Question: I am using vagrant tool for virtulization, below are the version number of OS and tools I am using.
Ubuntu : 13.04
Vagrant : Vagrant 1.5.1
VM box : 4.2.10_Ubuntur84101
Below is my vagrant file content
'''
# -*- mode: ruby -*-
# vi: set ft=ruby :
# Vagrantfile API/syntax version. Don't touch unless you know what you're doing!
VAGRANTFILE_API_VERSION = "2"
Vagrant.configure(VAGRANTFILE_API_VERSION) do |config|
# All Vagrant configuration is done here. The most common configuration
# options are documented and commented below. For a complete reference,
# please see the online documentation at vagrantup.com.
# Every Vagrant virtual environment requires a box to build off of.
config.vm.box = "hashicorp/precise32"
config.vm.provision :shell, :path => "getmyltd_bootstrap.sh"
config.vm.network :forwarded_port, host: 4567, guest: 80
# The url from where the 'config.vm.box' box will be fetched if it
# doesn't already exist on the user's system.
# config.vm.box_url = "http://domain.com/path/to/above.box"
# Create a forwarded port mapping which allows access to a specific port
# within the machine from a port on the host machine. In the example below,
# accessing "localhost:8080" will access port 80 on the guest machine.
# config.vm.network "forwarded_port", guest: 80, host: 8080
# Create a private network, which allows host-only access to the machine
# using a specific IP.
# config.vm.network "private_network", ip: "192.168.33.10"
# Create a public network, which generally matched to bridged network.
# Bridged networks make the machine appear as another physical device on
# your network.
# config.vm.network "public_network"
# If true, then any SSH connections made will enable agent forwarding.
# Default value: false
# config.ssh.forward_agent = true
# Share an additional folder to the guest VM. The first argument is
# the path on the host to the actual folder. The second argument is
# the path on the guest to mount the folder. And the optional third
# argument is a set of non-required options.
# config.vm.synced_folder "../data", "/vagrant_data"
# Provider-specific configuration so you can fine-tune various
# backing providers for Vagrant. These expose provider-specific options.
# Example for VirtualBox:
#
# config.vm.provider "virtualbox" do |vb|
# # Don't boot with headless mode
# vb.gui = true
#
# # Use VBoxManage to customize the VM. For example to change memory:
# vb.customize ["modifyvm", :id, "--memory", "1024"]
# end
#
# View the documentation for the provider you're using for more
# information on available options.
# Enable provisioning with Puppet stand alone. Puppet manifests
# are contained in a directory path relative to this Vagrantfile.
# You will need to create the manifests directory and a manifest in
# the file hashicorp/precise32.pp in the manifests_path directory.
#
# An example Puppet manifest to provision the message of the day:
#
# # group { "puppet":
# # ensure => "present",
# # }
# #
# # File { owner => 0, group => 0, mode => 0644 }
# #
# # file { '/etc/motd':
# # content => "Welcome to your Vagrant-built virtual machine!
# # Managed by Puppet.
"
# # }
#
# config.vm.provision "puppet" do |puppet|
# puppet.manifests_path = "manifests"
# puppet.manifest_file = "site.pp"
# end
# Enable provisioning with chef solo, specifying a cookbooks path, roles
# path, and data_bags path (all relative to this Vagrantfile), and adding
# some recipes and/or roles.
#
# config.vm.provision "chef_solo" do |chef|
# chef.cookbooks_path = "../my-recipes/cookbooks"
# chef.roles_path = "../my-recipes/roles"
# chef.data_bags_path = "../my-recipes/data_bags"
# chef.add_recipe "mysql"
# chef.add_role "web"
#
# # You may also specify custom JSON attributes:
# chef.json = { :mysql_password => "foo" }
# end
# Enable provisioning with chef server, specifying the chef server URL,
# and the path to the validation key (relative to this Vagrantfile).
#
# The Opscode Platform uses HTTPS. Substitute your organization for
# ORGNAME in the URL and validation key.
#
# If you have your own Chef Server, use the appropriate URL, which may be
# HTTP instead of HTTPS depending on your configuration. Also change the
# validation key to validation.pem.
#
# config.vm.provision "chef_client" do |chef|
# chef.chef_server_url = "https://api.opscode.com/organizations/ORGNAME"
# chef.validation_key_path = "ORGNAME-validator.pem"
# end
#
# If you're using the Opscode platform, your validator client is
# ORGNAME-validator, replacing ORGNAME with your organization name.
#
# If you have your own Chef Server, the default validation client name is
# chef-validator, unless you changed the configuration.
#
# chef.validation_client_name = "ORGNAME-validator"
end
'''
Vagrant up, vagrant reload commands works fine without any errors. and enables the port number 4567 successfully.
In my local machine I have a virtual host, content of that is as below.
'''
<VirtualHost *:80>
ServerAdmin webmaster@localhost
ServerName *.testmyltd.com
ServerAlias admin.testmyltd.com
DocumentRoot /var/www/getmyltd/web
<Directory />
Options FollowSymLinks
AllowOverride None
</Directory>
<Directory /var/www/>
Options Indexes FollowSymLinks MultiViews
AllowOverride None
Order allow,deny
allow from all
</Directory>
ScriptAlias /cgi-bin/ /usr/lib/cgi-bin/
<Directory "/usr/lib/cgi-bin">
AllowOverride None
Options +ExecCGI -MultiViews +SymLinksIfOwnerMatch
Order allow,deny
Allow from all
</Directory>
ErrorLog ${APACHE_LOG_DIR}/error.log
# Possible values include: debug, info, notice, warn, error, crit,
# alert, emerg.
LogLevel warn
CustomLog ${APACHE_LOG_DIR}/access.log combined
</VirtualHost>
<VirtualHost *:4567>
ServerAdmin webmaster@localhost
ServerName *.testmyltd.com
ServerAlias admin.testmyltd.com
DocumentRoot /var/www/getmyltd/web
<Directory />
Options FollowSymLinks
AllowOverride None
</Directory>
<Directory /var/www/>
Options Indexes FollowSymLinks MultiViews
AllowOverride None
Order allow,deny
allow from all
</Directory>
ScriptAlias /cgi-bin/ /usr/lib/cgi-bin/
<Directory "/usr/lib/cgi-bin">
AllowOverride None
Options +ExecCGI -MultiViews +SymLinksIfOwnerMatch
Order allow,deny
Allow from all
</Directory>
ErrorLog ${APACHE_LOG_DIR}/error.log
# Possible values include: debug, info, notice, warn, error, crit,
# alert, emerg.
LogLevel warn
CustomLog ${APACHE_LOG_DIR}/access.log combined
</VirtualHost>
'''
When my VM is working state 'http://admin.testmyltd.com:4567' and 'http://admin.testmyltd.com' gives me access to my project directory, it's image is as below

Hitting 'http://admin.testmyltd.com/app_dev.php' runs default route properly, but hitting 'http://admin.testmyltd.com:4567/app_dev.php' downloads app_dev.php file instead of executing it.
All file in project have full permissions.
getmyltd_bootstrap.sh file content is here
'''
#!/usr/bin/env bash
# steps followed from http://www.walmik.com/2013/04/install-apache-mysql-php-and-phpmyadmin-on-ubuntu-13-04-raring-ringtail/
touch track_bootstrap_file.txt
export DEBIAN_FRONTEND=noninteractive
echo -e "
------ project configuration -------
"
echo -e "
Step 1 of 5 ===> Updating existing packages <===
"
sudo debconf-set-selections <<< 'mysql-server mysql-server/root_password password 456123'
sudo debconf-set-selections <<< 'mysql-server mysql-server/root_password_again password 456123'
#echo 'mysql-server mysql-server/root_password password 456123' | debconf-set-selections
#echo 'mysql-server mysql-server/root_password_again password 456123' | debconf-set-selections
sudo apt-get update
echo "step 1 of 5 - packages updated" > track_bootstrap_file.txt
echo -e "
Step 2 of 5 ===> Installing mysql server <===
"
sudo apt-get -y install mysql-server-5.5 php5-mysql
echo "step 2 of 5 - mysql server installed" >> track_bootstrap_file.txt
echo -e "
Step 3 of 5 ===> Installing Apache server <===
"
sudo apt-get install -y apache2
echo "step 3 of 5 - apache server installed" >> track_bootstrap_file.txt
echo -e "
Step 4 of 5 ===> Installing php5 <===
"
sudo apt-get install -y php5 mysql-server mongodb-server php5-mysql apache2 git-core vim php5-cli php5-json curl php5-intl #php5-mongo
sudo service apache2 restart
echo "step 4 of 5 - php5 installed" >> track_bootstrap_file.txt
echo -e "
Step 5 of 5 ===> Restarting apache2 <===
"
sudo service apache2 restart
echo "step 5 of 5 - Restarted apache2 server successfully" >> track_bootstrap_file.txt
echo -e "
----- Wohoo... Your machine configuration is ready now. -------
"
echo "All operations from getmyltd_bootstrap.sh executed successfully" >> track_bootstrap_file.txt
'''
Can you guide me where the things went wrong ? Thanks in advance.
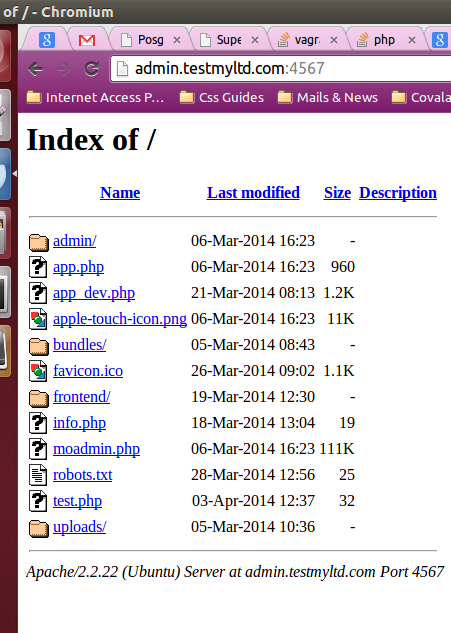
Answer: You need to install 'libapache2-mod-php5' in guest os (vagrant box) to execute '.php' scripts,
'''
$sudo apt-get install libapache2-mod-php5
'''
Then if required, enable it manually,
'''
$sudo a2enmod php5
'''
and finally restart your apache2
'''
$sudo service apache2 restart
'''
Make sure your apache under vagrant box is Listening on port "4567" as you want it to access from that specific port.
'''
Listen 4567
'''